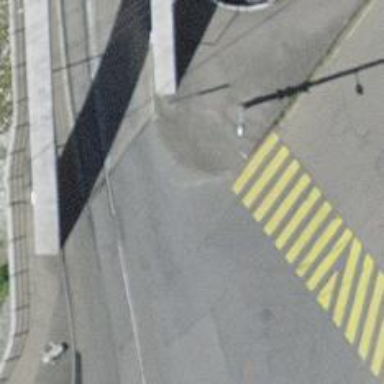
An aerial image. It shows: Kerb serving as barrier.